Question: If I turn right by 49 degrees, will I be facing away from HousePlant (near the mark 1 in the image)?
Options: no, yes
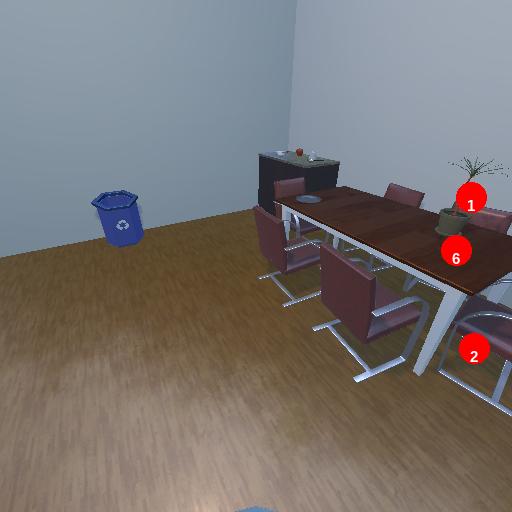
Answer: no